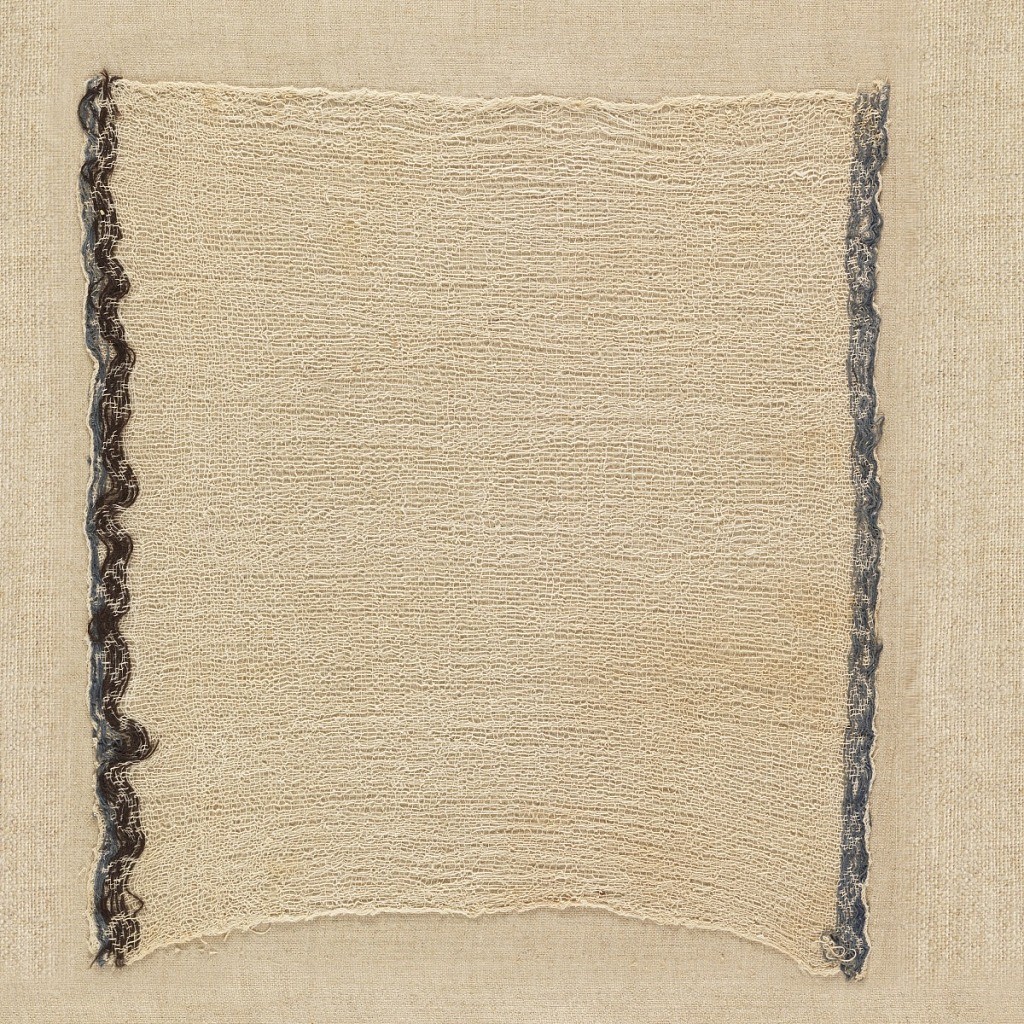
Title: Fragment
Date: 1000–1450
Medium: wool Technique: plain weave with continuous supplementary weft patterning
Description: Fragment of a loosely-woven plain crepe cloth with borders in brown and blue. Piece was found near Ancayama, Chancay Valley.